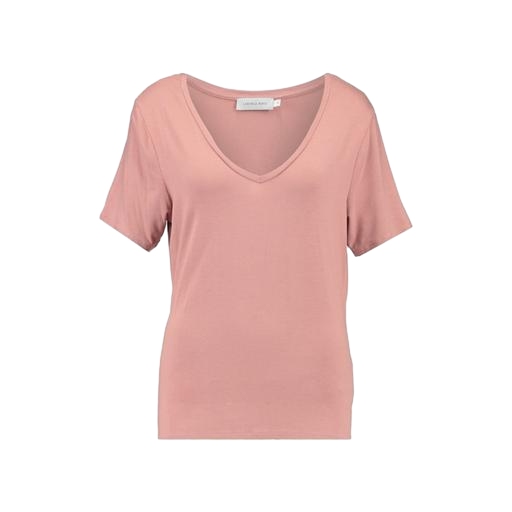
pink clay tee, pink jersey tee, loose fit t-shirt, white background